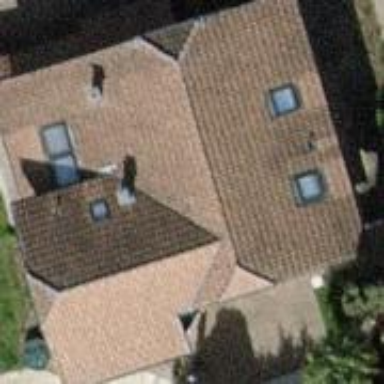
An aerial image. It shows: Gabled roof on residential building.